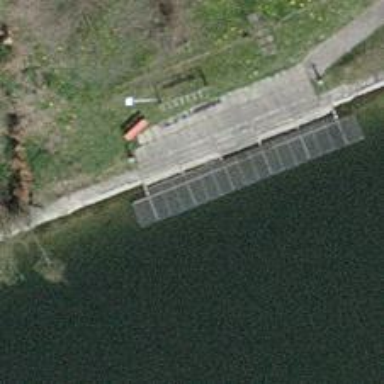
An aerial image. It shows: Man-made pier.